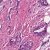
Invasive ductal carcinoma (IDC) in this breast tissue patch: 0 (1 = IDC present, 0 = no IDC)